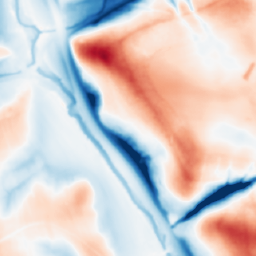
Category: multiscale
Decomposition family: dog
Decomposition parameters: sigma_low: 1
sigma_high: 20
Upsampling method: area
Upsampling parameters: scale: 2
Upsampling scale: 2